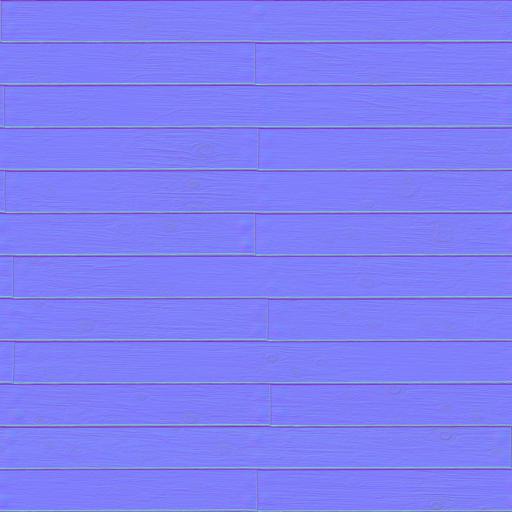
planks